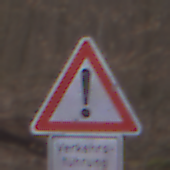
Verkehrszeichen: Gefahrenstelle
Zusatzzeichen unten: HinweisGeaenderteVorfahrtVerkehrsfuehrungVerkehrsregelung2
Umgebung: Outdoor, Nature
Tageszeit: MorningAfternoon
Wetter: Overcast
Licht: Natural
Jahreszeit: Autumn
Kontrast: LowContrast